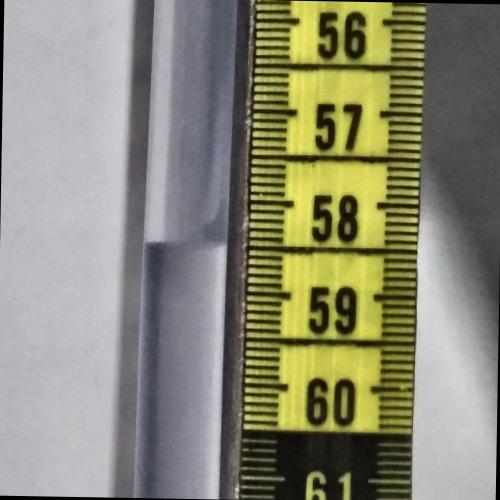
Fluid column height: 58.5 cm